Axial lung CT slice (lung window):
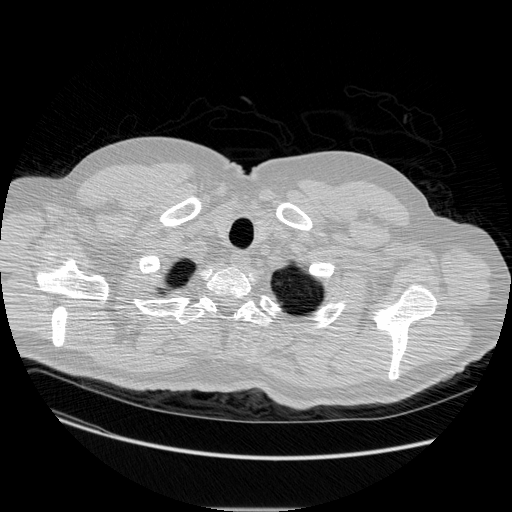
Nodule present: no